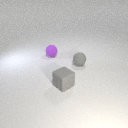
small purple rubber sphere behind small gray rubber sphere